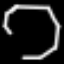
Label: octagon